Question: I have one sudomain: <URL>.
Under this, I have one client folder: .
I want to add two files:
file
'''
AuthType Basic
AuthName "Administration"
AuthUserFile /demo/intowealth/.htpasswd
require valid-user
RewriteEngine On
RewriteRule ^attend/(.+)/([0-9]+)(.htm)*$ /intowealth/index.html?type=$1&event_id=$2 [L]
'''
and file, that is not working for URL rewrite, the error is :

If I remove
'''
AuthType Basic
AuthName "Administration"
AuthUserFile /demo/intowealth/.htpasswd
require valid-user
'''
the URL rewrite will be working well.
But how can I keep both of them in same file?
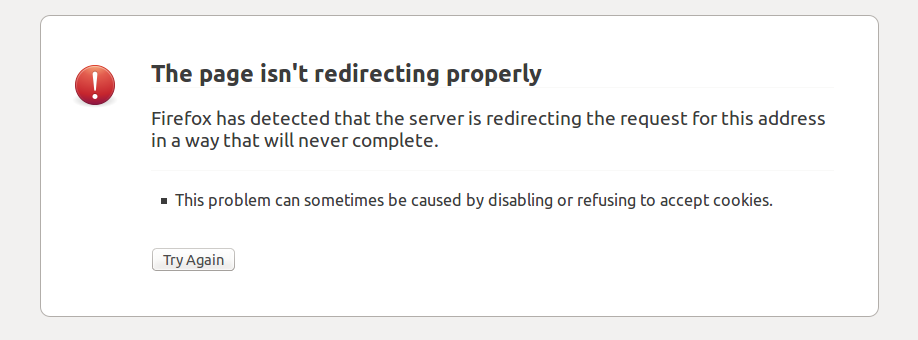
Answer: Can you try:
'''
AuthType Basic
AuthName "Administration"
AuthUserFile {$_SERVER['DOCUMENT_ROOT']}/demo/intowealth/.htpasswd
require valid-user
RewriteEngine On
RewriteBase /intowealth/
RewriteCond %{ENV:REDIRECT_STATUS} ^$
RewriteCond %{REQUEST_FILENAME} !-f
RewriteCond %{REQUEST_FILENAME} !-d
RewriteRule ^attend/([^/]+)/([0-9]+)(\.htm)?$ index.html?type=$1&event_id=$2 [L]
'''